Field crop: maize
Growth stage: 2
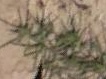
Species: salsola